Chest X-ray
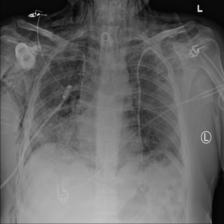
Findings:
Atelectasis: negative
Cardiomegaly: negative
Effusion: negative
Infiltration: negative
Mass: negative
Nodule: negative
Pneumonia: negative
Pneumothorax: negative
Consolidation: negative
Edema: negative
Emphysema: negative
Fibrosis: negative
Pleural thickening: negative
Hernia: negative